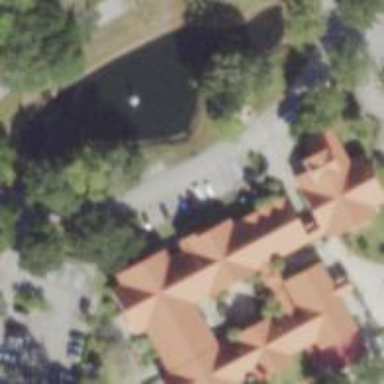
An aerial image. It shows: College building.